Question: Want to add horzontal line inside slides.
we want inside lines in the sliders guys i am new to design these can you guys help with the code kindly answer this.
'''
<div class="slideshow-container">
<div class="mySlides fade">
<div class="numbertext">1 / 3</div>
<img src="banner.jpg" style="width:100%">
<div class="text">Caption Text</div>
</div>
<div class="mySlides fade">
<div class="numbertext">2 / 3</div>
<img src="banner.jpg" style="width:100%">
<div class="text">Caption Two</div>
</div>
<div class="mySlides fade">
<div class="numbertext">3 / 3</div>
<img src="banner.jpg" style="width:100%">
<div class="text">Caption Three</div>
</div>
<a class="prev" onclick="plusSlides(-1)">&#10094;</a>
<a class="next" onclick="plusSlides(1)">&#10095;</a>
</div>
<br>
<div class="center">
<span class="slide" onclick="currentSlide(1)"> 01.</span>
<span class="slide" onclick="currentSlide(2)">02.</span>
<span class="slide" onclick="currentSlide(3)">03.</span>
</div>
'''

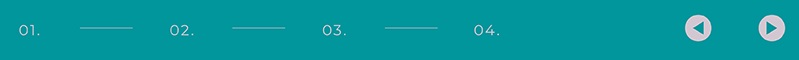
Answer: you can try something like this:
'''
.slide:not(:last-child)::after {
margin: 4px 5px;
content: '';
width: 50px;
height: 1px;
background-color: black;
display: inline-block;
}
'''
but also you can create additional spans between.